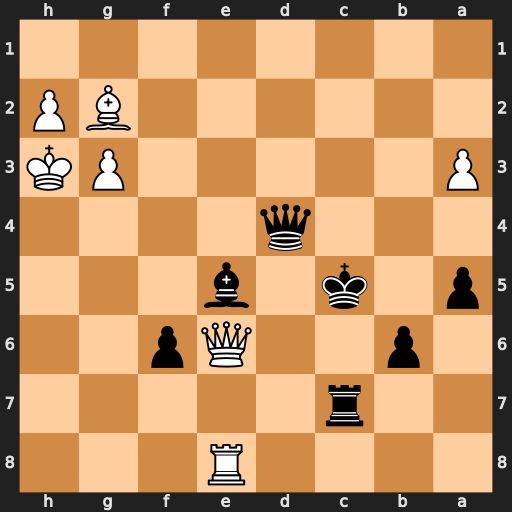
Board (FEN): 4R3/2r5/1p2Qp2/p1k1b3/3q4/P5PK/6BP/8
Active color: b
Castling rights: -
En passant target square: -
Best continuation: Rh7#